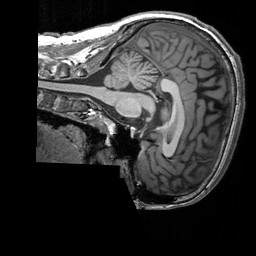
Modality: T1w
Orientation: sagittal
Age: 33
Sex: male
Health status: healthy
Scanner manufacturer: siemens
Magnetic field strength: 3 T
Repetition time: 2.3 s
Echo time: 0.00303 s